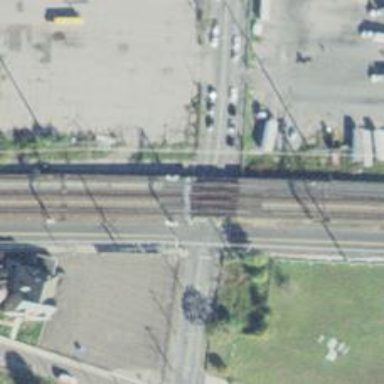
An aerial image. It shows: Abandoned railway spur.